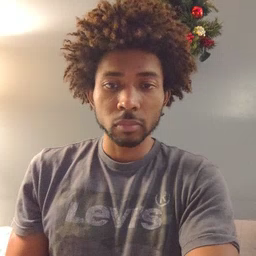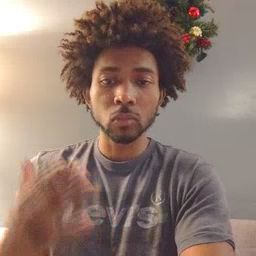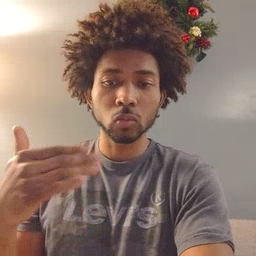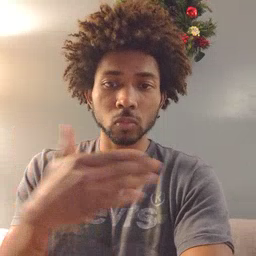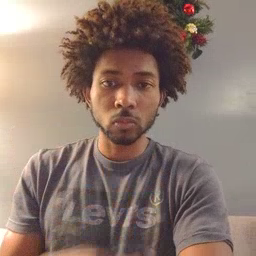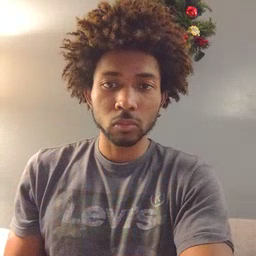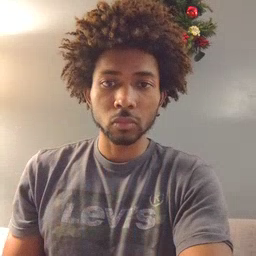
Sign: fish